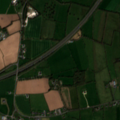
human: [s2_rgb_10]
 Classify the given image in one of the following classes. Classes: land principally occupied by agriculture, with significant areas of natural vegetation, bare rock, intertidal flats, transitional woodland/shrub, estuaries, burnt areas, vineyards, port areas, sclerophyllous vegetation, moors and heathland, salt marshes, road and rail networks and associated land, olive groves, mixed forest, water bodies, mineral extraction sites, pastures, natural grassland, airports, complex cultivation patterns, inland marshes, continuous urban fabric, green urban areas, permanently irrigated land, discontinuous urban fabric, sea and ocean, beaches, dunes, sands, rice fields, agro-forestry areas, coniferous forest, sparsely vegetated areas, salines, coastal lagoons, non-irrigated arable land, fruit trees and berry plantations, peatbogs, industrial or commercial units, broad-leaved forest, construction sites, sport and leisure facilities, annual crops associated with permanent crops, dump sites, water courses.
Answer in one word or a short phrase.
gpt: non-irrigated arable land, pastures, complex cultivation patterns